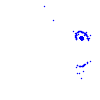
Particle: electron